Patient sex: F
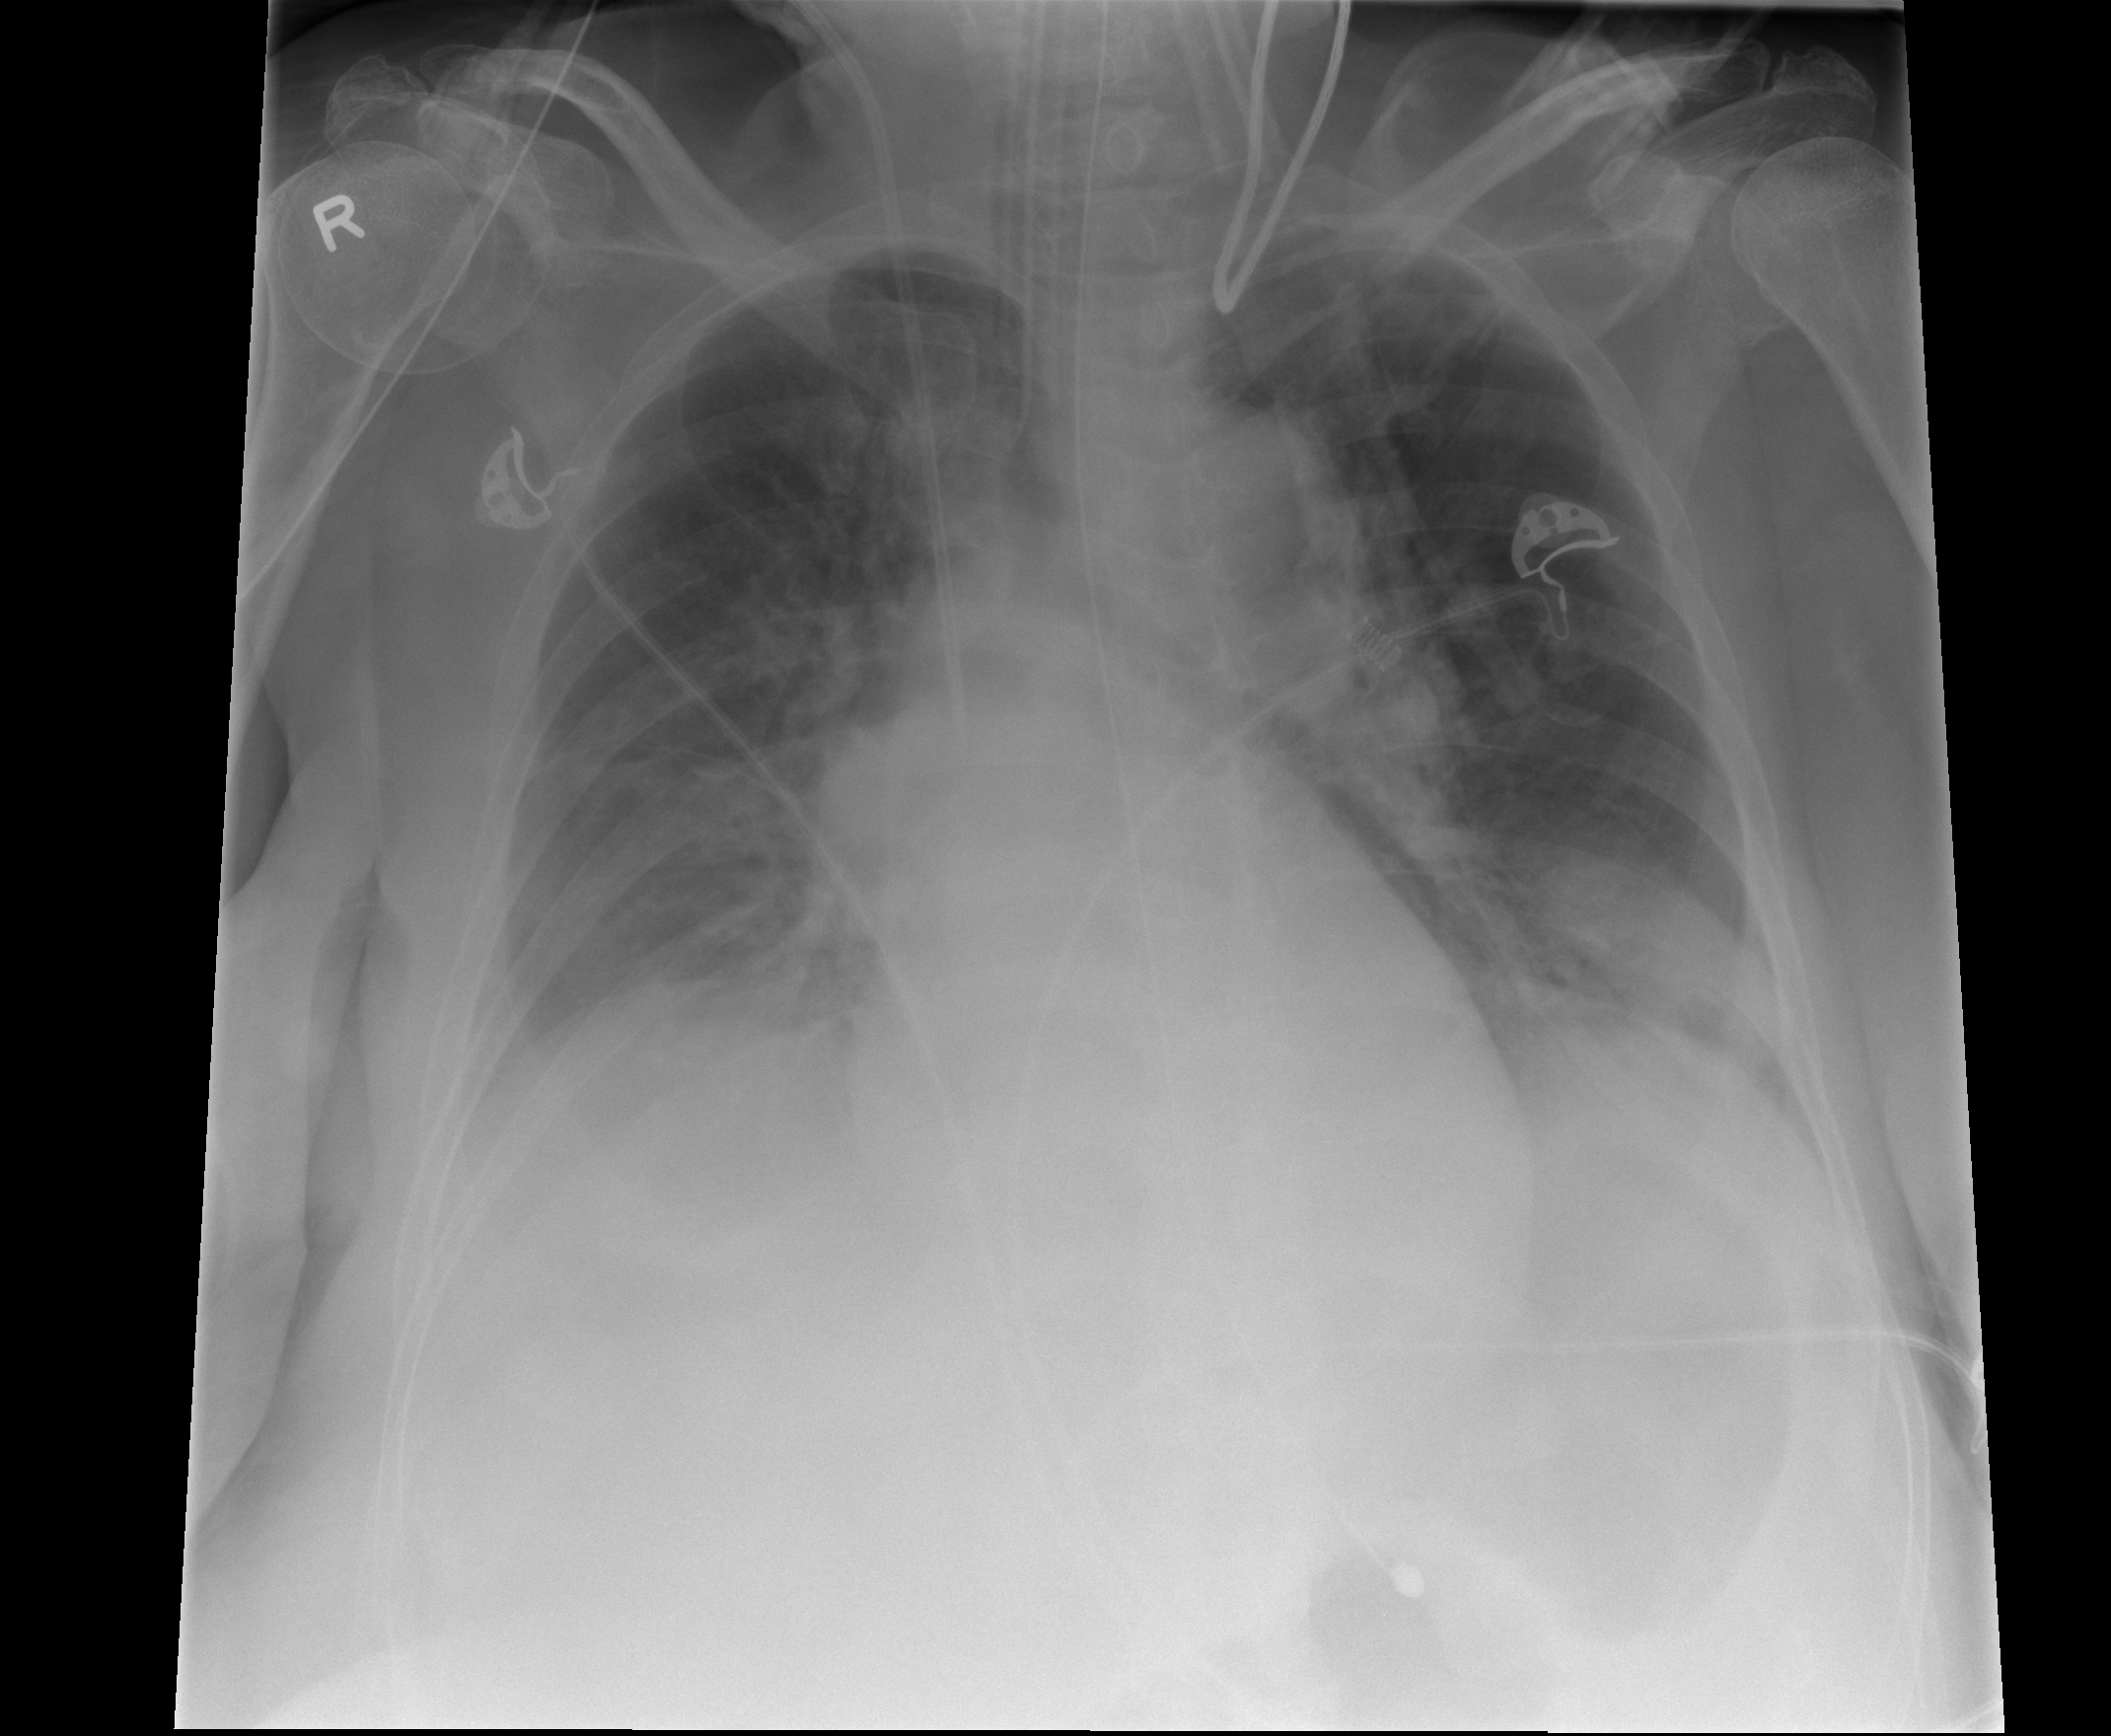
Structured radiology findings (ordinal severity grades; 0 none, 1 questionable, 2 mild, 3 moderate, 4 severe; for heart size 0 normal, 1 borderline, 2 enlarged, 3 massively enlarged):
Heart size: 2
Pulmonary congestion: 2
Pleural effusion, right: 0
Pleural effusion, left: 1
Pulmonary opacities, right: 2
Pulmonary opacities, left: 1
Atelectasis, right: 2
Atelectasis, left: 3